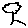
Label: tree